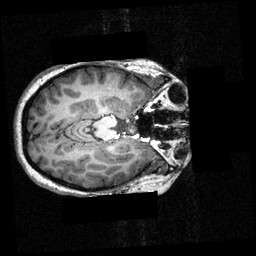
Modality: T1w
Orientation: axial
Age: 22
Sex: female
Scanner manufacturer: siemens
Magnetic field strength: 3.951 T
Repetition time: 1.5 s
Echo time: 0.00335 s